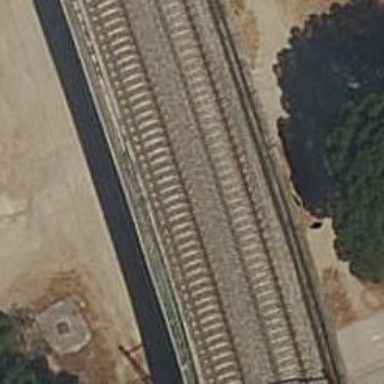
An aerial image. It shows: Bridge over railway with electrified contact lines.